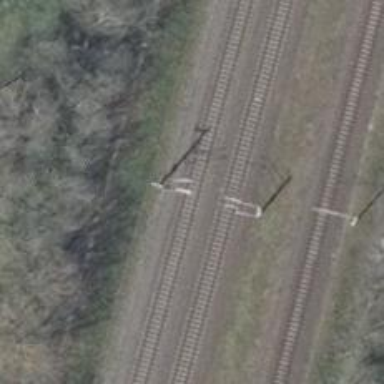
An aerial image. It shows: Railway milestone with catenary mast.